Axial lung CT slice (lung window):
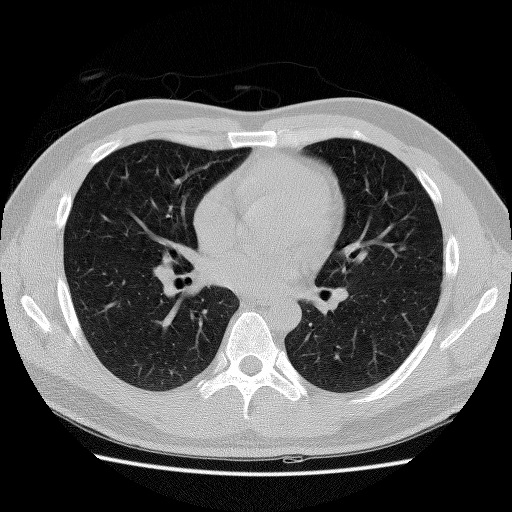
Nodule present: no